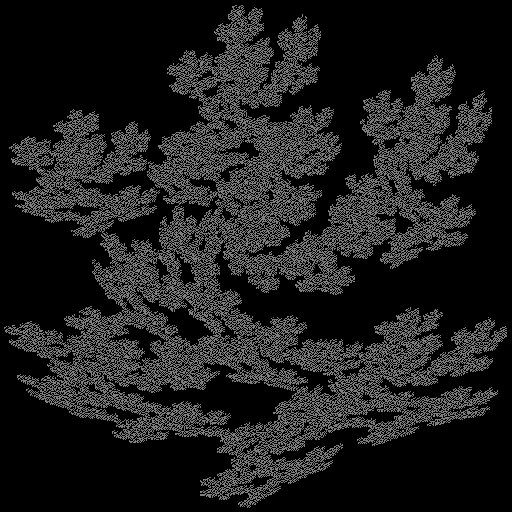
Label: pinetree